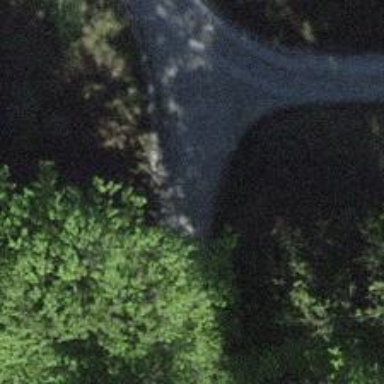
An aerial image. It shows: Track with fine gravel surface. The track type is grade 2.